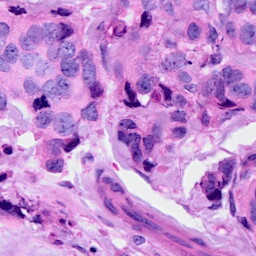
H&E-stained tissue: Breast